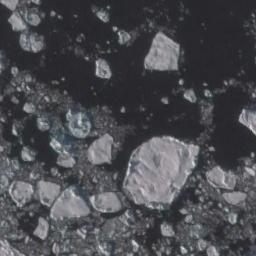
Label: sea_ice